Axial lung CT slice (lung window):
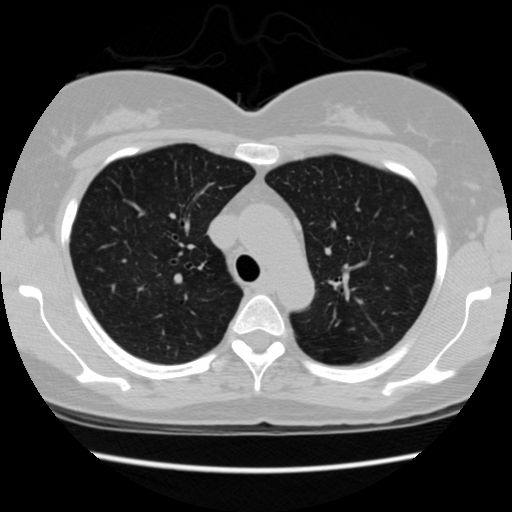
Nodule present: no